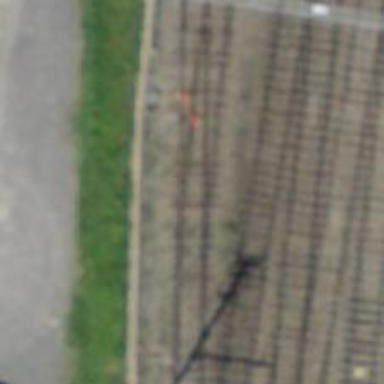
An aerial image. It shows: Railway switch.